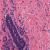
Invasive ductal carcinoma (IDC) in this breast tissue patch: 0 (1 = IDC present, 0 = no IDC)